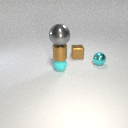
small cyan metal sphere to the right of small cyan rubber sphere